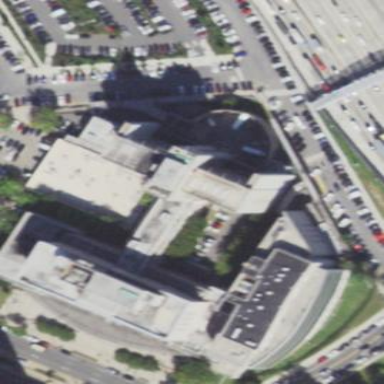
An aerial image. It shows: Courthouse building.